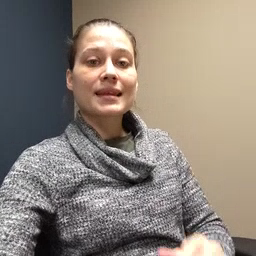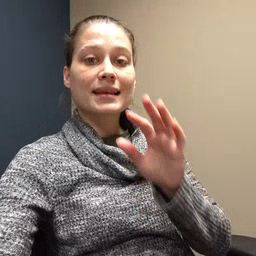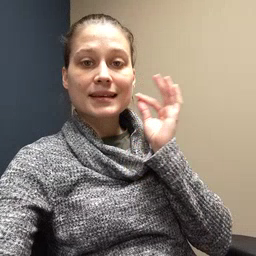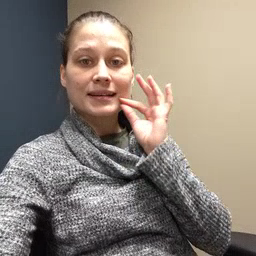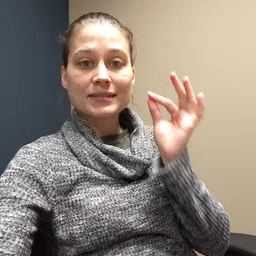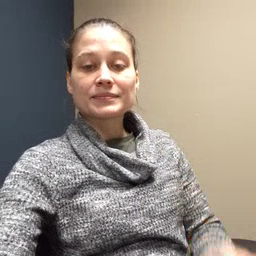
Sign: kitty